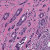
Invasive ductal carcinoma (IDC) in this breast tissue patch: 1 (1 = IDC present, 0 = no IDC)